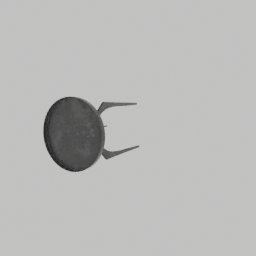
Label: furniture